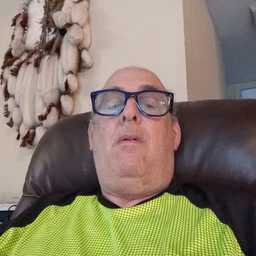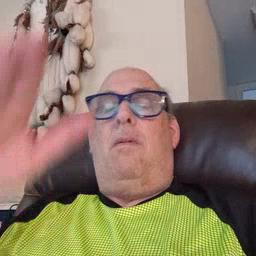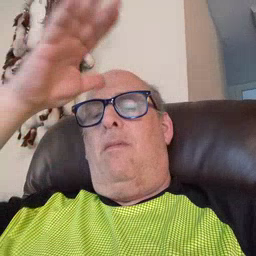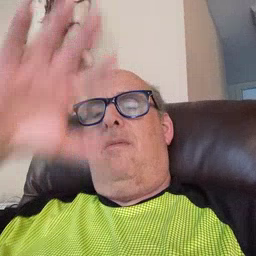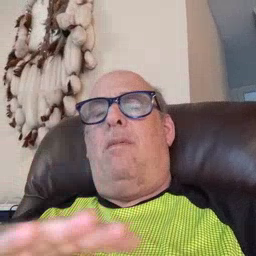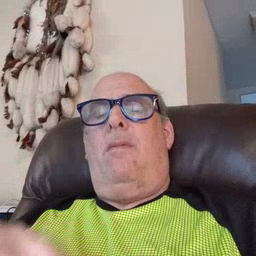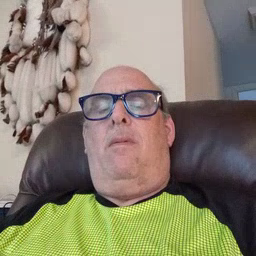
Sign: man